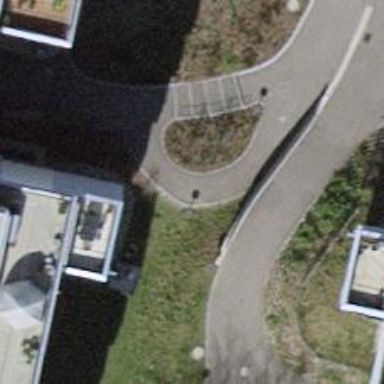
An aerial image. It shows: Asphalt footway.